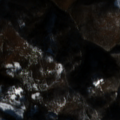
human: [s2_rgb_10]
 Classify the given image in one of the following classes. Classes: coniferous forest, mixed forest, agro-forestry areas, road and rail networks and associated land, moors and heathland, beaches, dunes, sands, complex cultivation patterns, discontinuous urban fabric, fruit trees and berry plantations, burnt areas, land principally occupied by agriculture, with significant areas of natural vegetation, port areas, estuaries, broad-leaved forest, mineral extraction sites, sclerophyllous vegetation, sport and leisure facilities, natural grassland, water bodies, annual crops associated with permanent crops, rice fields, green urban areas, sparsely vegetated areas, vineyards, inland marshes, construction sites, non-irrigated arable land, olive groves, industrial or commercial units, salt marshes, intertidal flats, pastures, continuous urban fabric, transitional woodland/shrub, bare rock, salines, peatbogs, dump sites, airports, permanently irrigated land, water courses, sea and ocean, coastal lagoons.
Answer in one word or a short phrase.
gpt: land principally occupied by agriculture, with significant areas of natural vegetation, broad-leaved forest